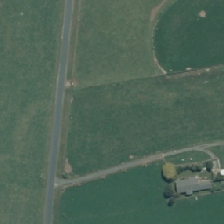
Land cover: shortrotation_cropland